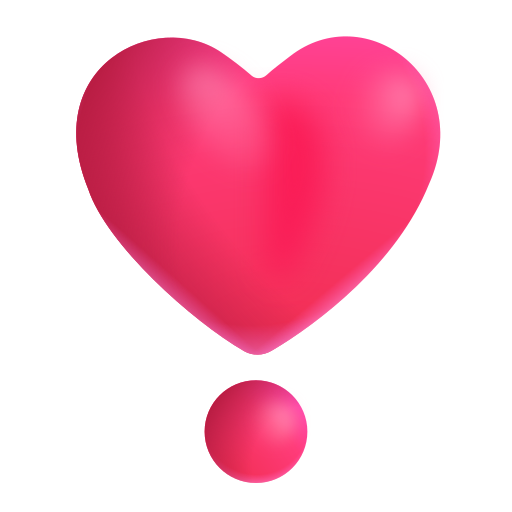
heart exclamation color